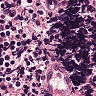
Metastatic tissue present: no